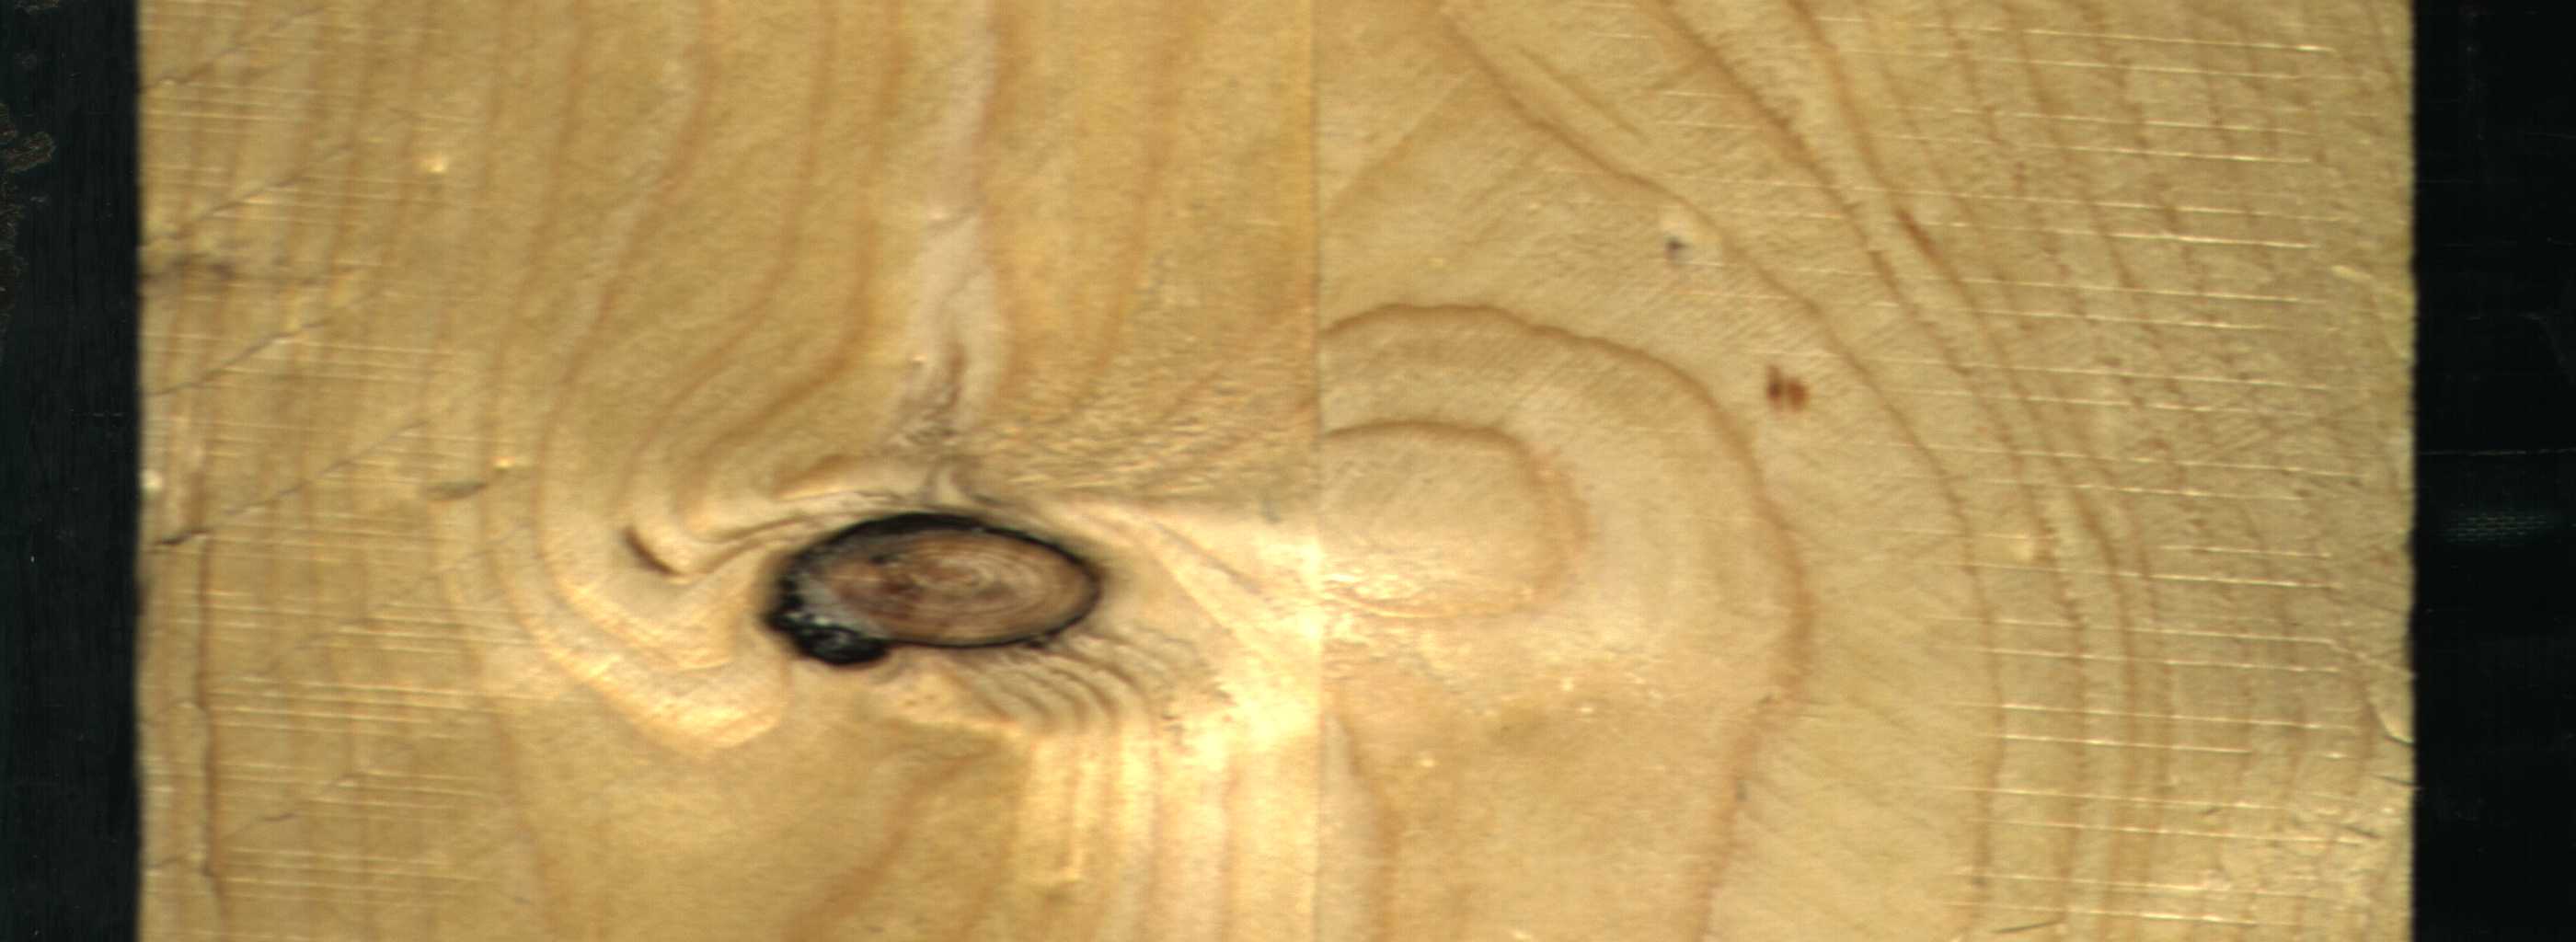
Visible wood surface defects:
Dead_Knot